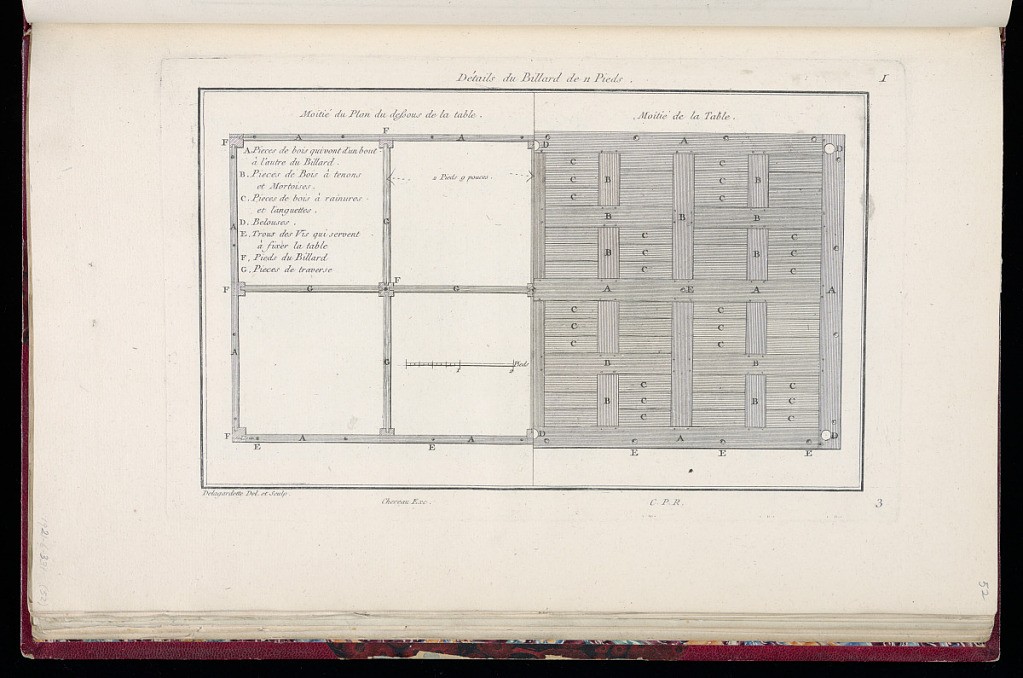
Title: Détails du Billard de 11 Pieds
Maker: Pierre Claude Delagardette, French, 1745 - 1792
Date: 1775-1788
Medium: Etching on off-white laid paper
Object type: Print
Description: Details for the construction of an 11-foot (French feet) billiard table. The plate is signed and numbered.